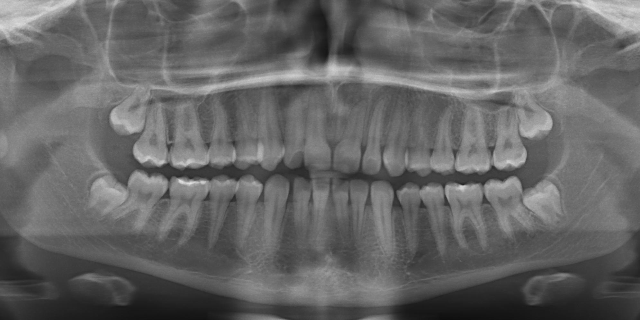
adult